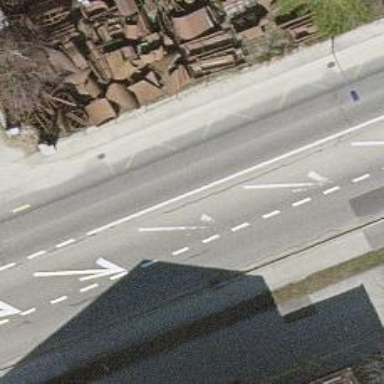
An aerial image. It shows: Bus stop with stop position for public transport.